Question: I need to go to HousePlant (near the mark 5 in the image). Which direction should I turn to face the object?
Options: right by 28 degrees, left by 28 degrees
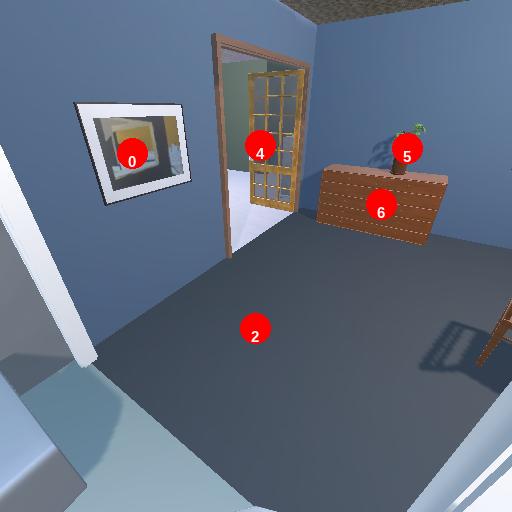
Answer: right by 28 degrees